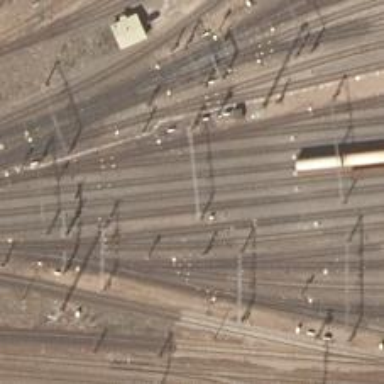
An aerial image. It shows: Rail yard with electrified contact lines for railway operations.